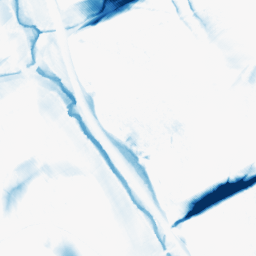
Category: morphological
Decomposition family: morphological_diamond
Decomposition parameters: operation: closing
radius: 20
Upsampling method: bicubic_3x
Upsampling parameters: scale: 3
Upsampling scale: 3